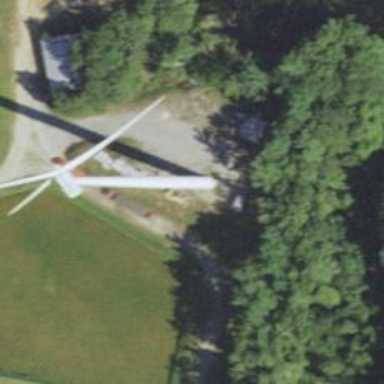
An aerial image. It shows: Wind turbine power generator.